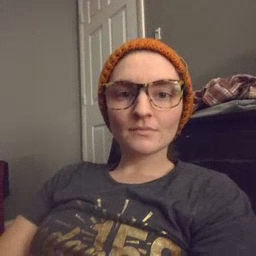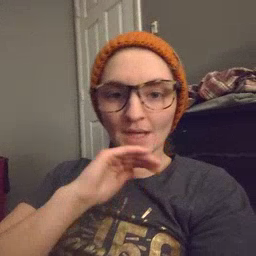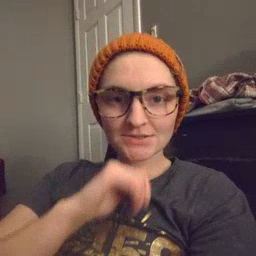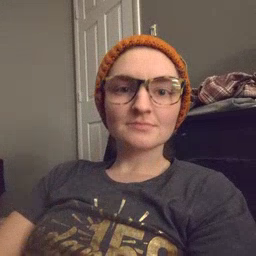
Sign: pig